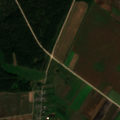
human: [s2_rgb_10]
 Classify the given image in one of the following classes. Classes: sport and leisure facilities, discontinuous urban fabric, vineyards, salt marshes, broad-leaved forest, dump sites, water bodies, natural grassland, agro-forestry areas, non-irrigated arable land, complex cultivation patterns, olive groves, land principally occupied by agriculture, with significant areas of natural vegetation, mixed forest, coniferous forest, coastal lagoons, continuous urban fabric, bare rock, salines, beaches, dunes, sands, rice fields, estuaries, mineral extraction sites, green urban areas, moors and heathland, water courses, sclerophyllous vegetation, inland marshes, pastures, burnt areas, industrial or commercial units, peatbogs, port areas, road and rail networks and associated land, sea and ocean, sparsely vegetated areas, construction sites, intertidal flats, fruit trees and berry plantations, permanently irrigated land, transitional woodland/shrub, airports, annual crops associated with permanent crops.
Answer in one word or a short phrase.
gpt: discontinuous urban fabric, non-irrigated arable land, pastures, coniferous forest